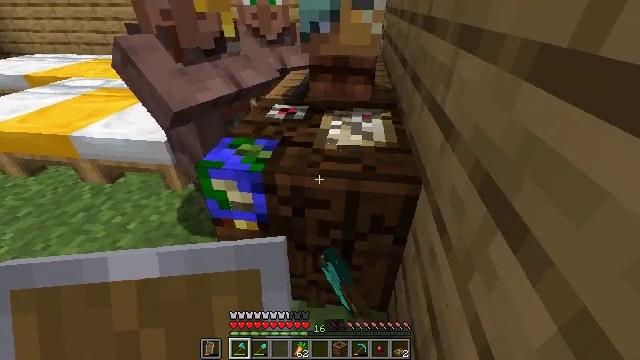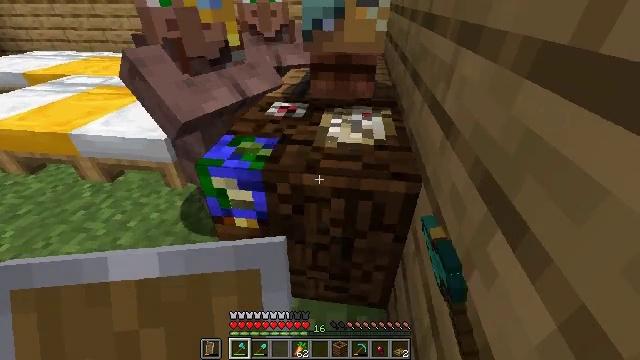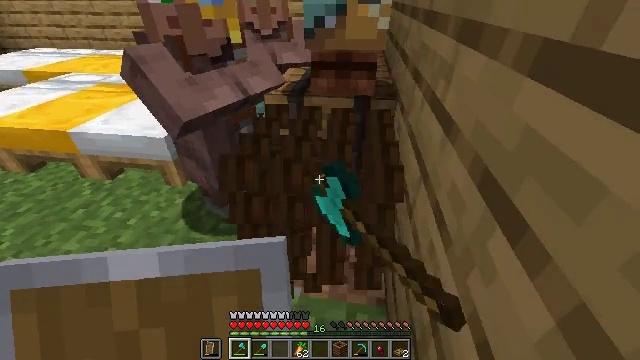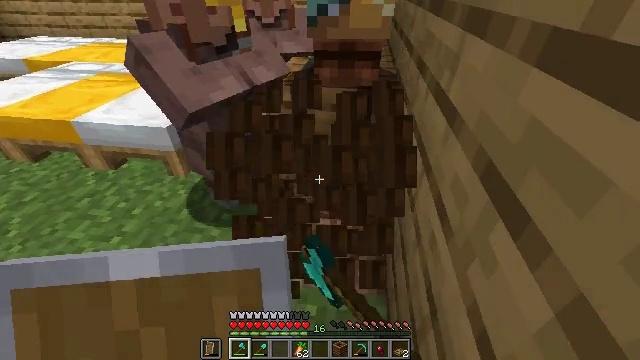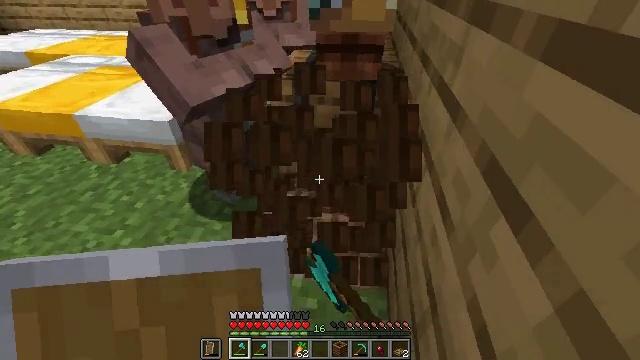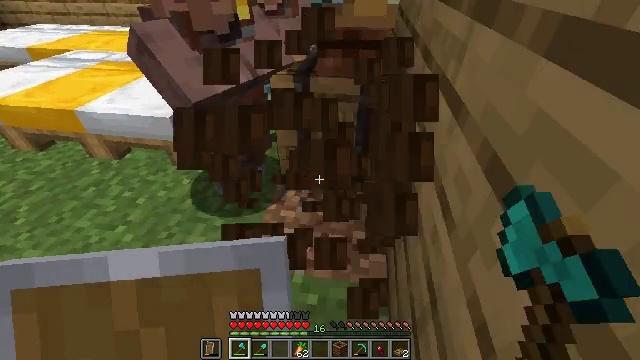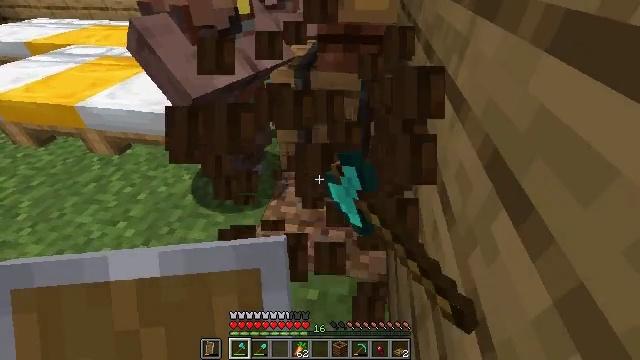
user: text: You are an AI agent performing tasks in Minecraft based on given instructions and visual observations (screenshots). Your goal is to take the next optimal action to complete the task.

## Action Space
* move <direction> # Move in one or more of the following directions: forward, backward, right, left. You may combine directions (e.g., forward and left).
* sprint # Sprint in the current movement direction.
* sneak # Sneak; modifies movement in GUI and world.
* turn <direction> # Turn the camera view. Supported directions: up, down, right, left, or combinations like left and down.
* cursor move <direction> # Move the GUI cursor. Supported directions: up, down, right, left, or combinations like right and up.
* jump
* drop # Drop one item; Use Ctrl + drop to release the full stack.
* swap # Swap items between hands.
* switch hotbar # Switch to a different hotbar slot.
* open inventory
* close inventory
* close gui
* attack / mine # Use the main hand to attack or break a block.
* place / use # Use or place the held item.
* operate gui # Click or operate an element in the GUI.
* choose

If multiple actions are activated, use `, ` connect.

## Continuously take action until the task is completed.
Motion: motion action
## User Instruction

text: Reclaim the cartography table for later use.
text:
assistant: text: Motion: attack / mine
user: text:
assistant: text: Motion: attack / mine
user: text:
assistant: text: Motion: turn down, attack / mine
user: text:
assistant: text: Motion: turn down, attack / mine
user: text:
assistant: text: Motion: attack / mine
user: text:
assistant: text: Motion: attack / mine
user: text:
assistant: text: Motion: attack / mine